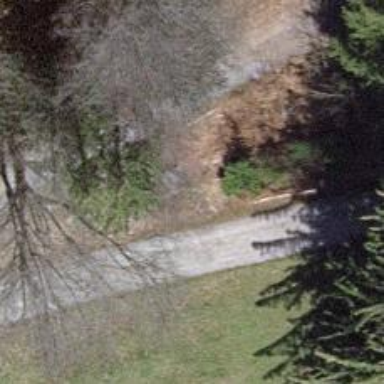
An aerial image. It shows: Fire pit in the area.